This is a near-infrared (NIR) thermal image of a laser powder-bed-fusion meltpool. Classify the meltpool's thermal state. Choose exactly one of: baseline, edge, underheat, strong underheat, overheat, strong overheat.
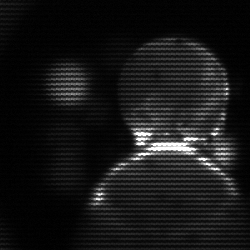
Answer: edge